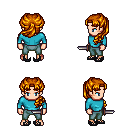
a pixel art fantasy rpg character, male body template, human, light skin, teal long-sleeve shirt, teal pants, dark blonde princess hairstyle, ghillies, dagger, four views (front, back, left, right), 2x2 character sprite sheet, small pixel art, hard edges, no anti-aliasing